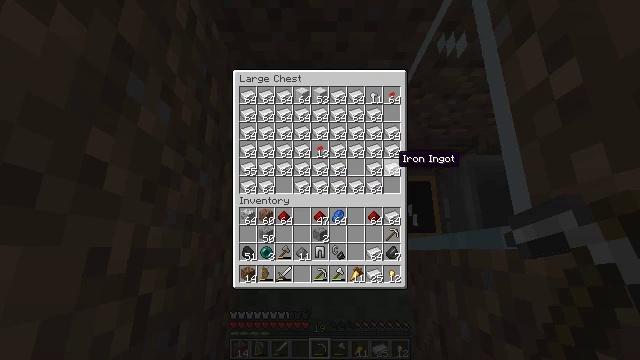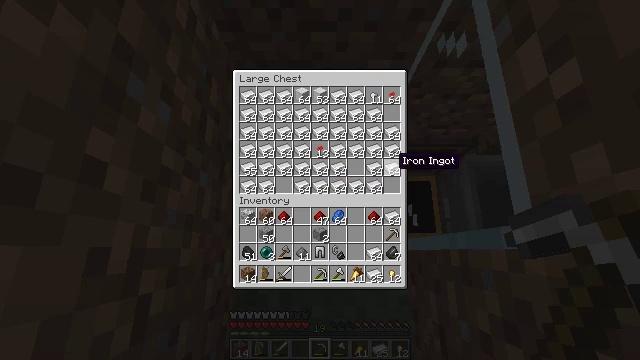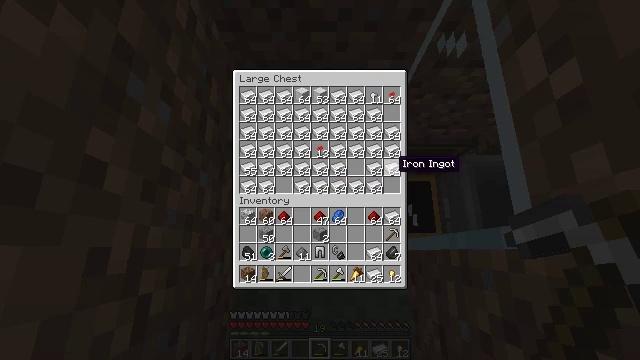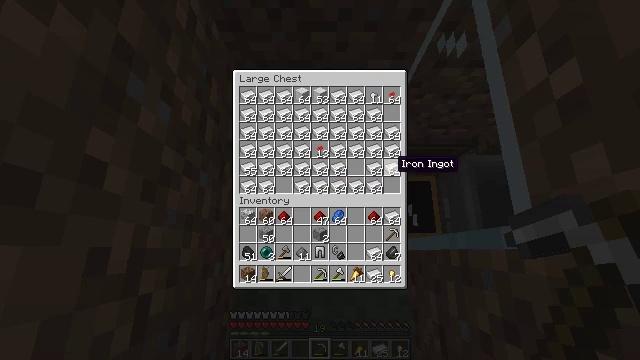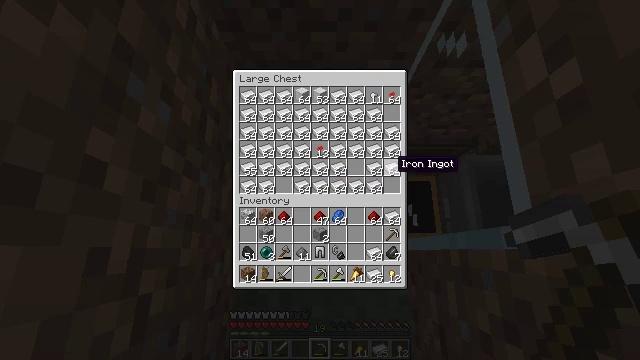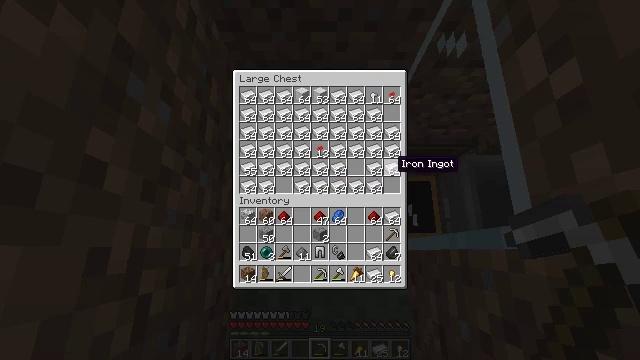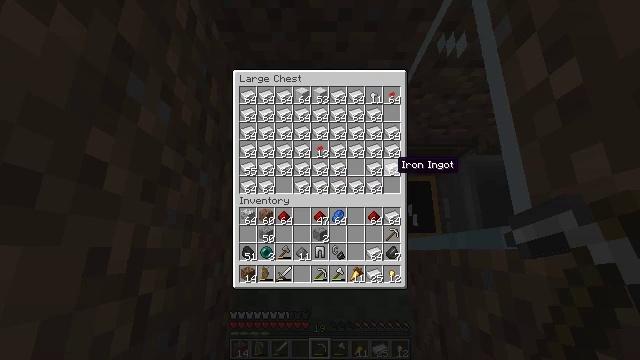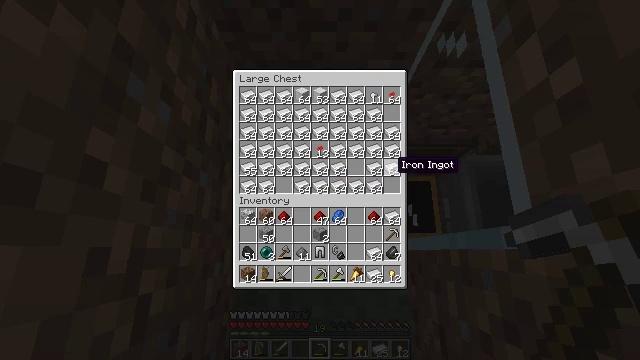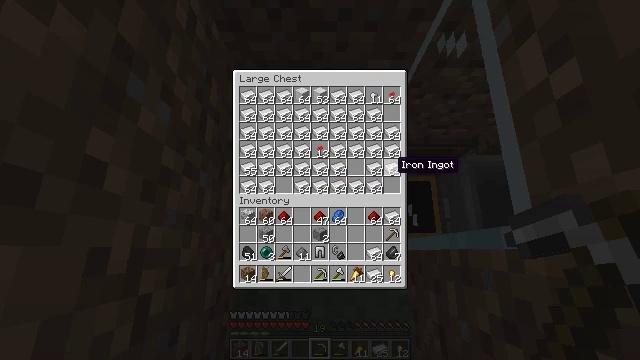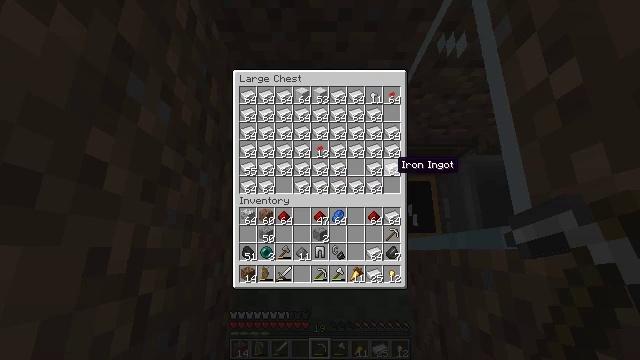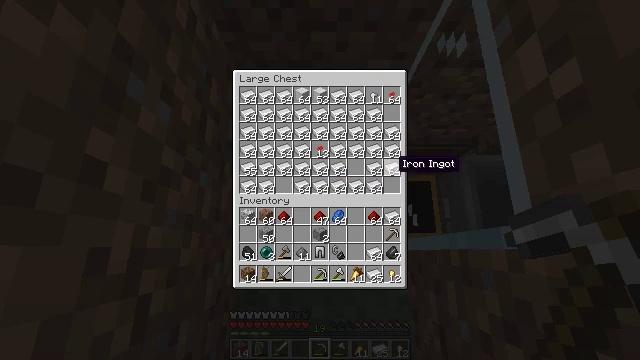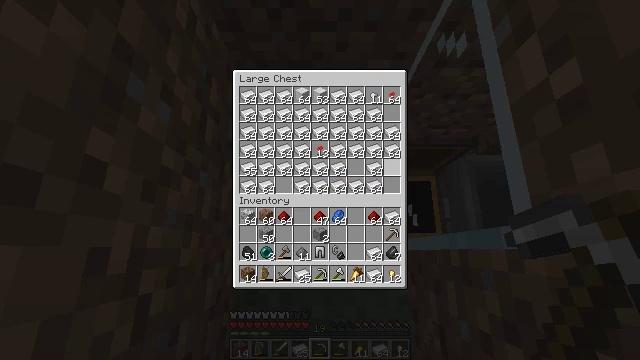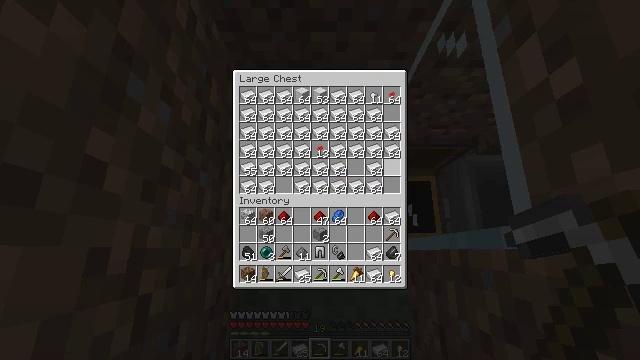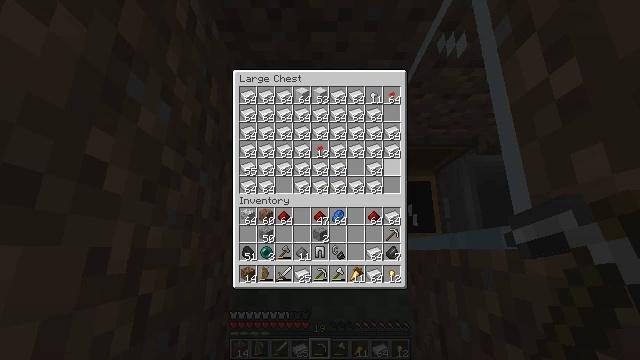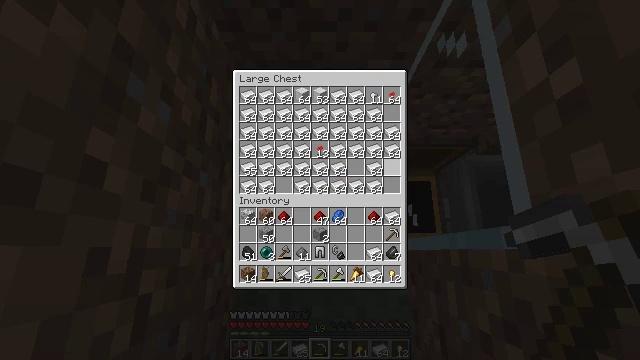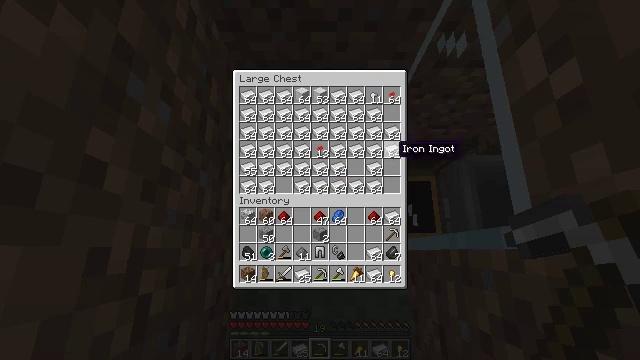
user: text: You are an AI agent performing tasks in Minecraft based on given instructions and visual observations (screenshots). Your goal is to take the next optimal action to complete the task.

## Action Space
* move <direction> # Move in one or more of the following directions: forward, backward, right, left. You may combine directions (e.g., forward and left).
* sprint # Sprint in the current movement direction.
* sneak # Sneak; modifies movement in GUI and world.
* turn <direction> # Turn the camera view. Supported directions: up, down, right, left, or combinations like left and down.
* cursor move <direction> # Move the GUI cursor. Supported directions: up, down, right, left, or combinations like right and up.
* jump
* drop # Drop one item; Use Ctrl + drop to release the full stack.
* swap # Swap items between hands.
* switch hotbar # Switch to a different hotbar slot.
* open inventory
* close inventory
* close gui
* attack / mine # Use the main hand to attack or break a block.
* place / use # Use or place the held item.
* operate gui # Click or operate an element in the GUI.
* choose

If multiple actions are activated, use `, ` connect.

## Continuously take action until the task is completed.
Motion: motion action
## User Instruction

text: Create an iron block in the crafting table.
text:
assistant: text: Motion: sneak, attack / mine
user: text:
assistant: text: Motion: sneak, attack / mine
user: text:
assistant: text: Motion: sneak, attack / mine
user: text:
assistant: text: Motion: sneak, attack / mine
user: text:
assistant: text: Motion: sneak, attack / mine
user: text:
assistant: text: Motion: sneak
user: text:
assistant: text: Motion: sneak
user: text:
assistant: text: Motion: sneak
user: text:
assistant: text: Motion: sneak
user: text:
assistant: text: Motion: sneak
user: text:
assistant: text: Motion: sneak, attack / mine
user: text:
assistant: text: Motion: sneak, attack / mine
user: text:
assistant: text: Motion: sneak, attack / mine
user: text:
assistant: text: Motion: sneak, turn up, attack / mine
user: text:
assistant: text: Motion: sneak
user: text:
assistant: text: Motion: sneak, attack / mine
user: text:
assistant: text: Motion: sneak, attack / mine
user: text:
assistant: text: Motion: sneak, attack / mine
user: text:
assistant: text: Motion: sneak, attack / mine
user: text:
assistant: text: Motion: sneak, attack / mine
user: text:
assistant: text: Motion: sneak, attack / mine
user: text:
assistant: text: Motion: sneak, turn up, attack / mine
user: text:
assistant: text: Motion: sneak, attack / mine
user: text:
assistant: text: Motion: sneak, attack / mine
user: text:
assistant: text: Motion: sneak, attack / mine
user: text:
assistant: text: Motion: sneak, attack / mine
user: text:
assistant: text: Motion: sneak
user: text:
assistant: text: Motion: sneak
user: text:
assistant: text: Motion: sneak
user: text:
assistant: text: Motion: sneak, attack / mine